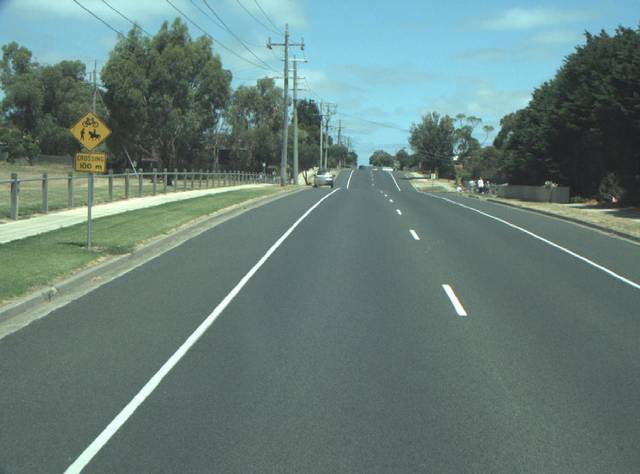
Region: Australia
Coordinates: -38.178, 144.467